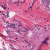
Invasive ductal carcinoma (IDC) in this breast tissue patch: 0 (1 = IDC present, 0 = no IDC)